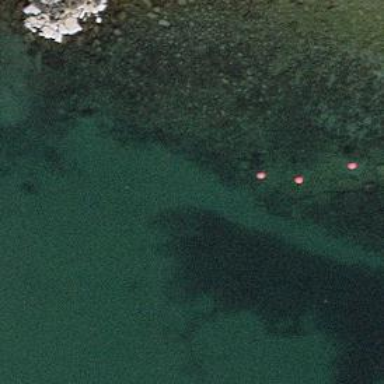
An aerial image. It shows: Buoy that is man-made.